Field crop: tomato
Growth stage: 1
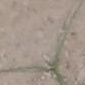
Species: cyperus